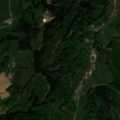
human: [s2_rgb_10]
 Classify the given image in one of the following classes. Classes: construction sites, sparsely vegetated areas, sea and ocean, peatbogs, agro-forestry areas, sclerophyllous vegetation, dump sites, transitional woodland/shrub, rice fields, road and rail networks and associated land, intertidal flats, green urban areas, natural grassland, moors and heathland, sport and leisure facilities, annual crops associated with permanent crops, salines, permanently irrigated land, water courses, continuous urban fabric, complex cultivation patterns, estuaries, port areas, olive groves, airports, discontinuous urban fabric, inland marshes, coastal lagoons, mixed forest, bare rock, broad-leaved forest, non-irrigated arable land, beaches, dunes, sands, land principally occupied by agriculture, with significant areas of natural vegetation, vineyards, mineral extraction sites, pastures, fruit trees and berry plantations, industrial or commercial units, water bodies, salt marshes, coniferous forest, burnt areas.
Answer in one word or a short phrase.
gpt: discontinuous urban fabric, pastures, complex cultivation patterns, broad-leaved forest